高二 · 解析几何
24.【2019 江苏 12 】如图, 在 $\triangle A B C$ 中, $D$ 是 $B C$ 的中点, $E$ 在边 $A B$ 上, $B E=2 E A, A D$ 与 $C E$ 交于点 $O$.若 $\overrightarrow{A B} \cdot \overrightarrow{A C}=6 \overrightarrow{A O} \cdot \overrightarrow{E C}$, 则 $\frac{A B}{A C}$ 的值是

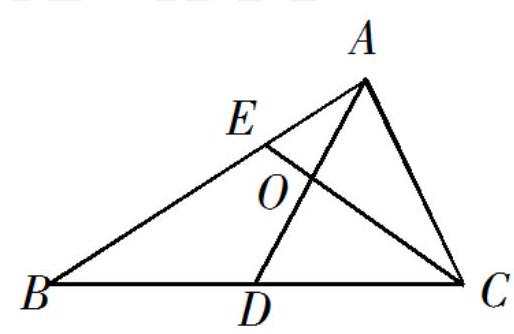
答案: $\sqrt{3}$
解析: 设 $\overrightarrow{A O}=\lambda \overrightarrow{A D}=\frac{\lambda}{2}(\overrightarrow{A B}+\overrightarrow{A C})$ ，

$\overrightarrow{A O}=\overrightarrow{A E}+\overrightarrow{E O}=\overrightarrow{A E}+\mu \overrightarrow{E C}=\overrightarrow{A E}+\mu(\overrightarrow{A C}-\overrightarrow{A E})=(1-\mu) \overrightarrow{A E}+\mu \overrightarrow{A C}=\frac{1-\mu}{3} \overrightarrow{A B}+\mu \overrightarrow{A C}$,

所以 $\left\{\begin{array}{l}\frac{\lambda}{2}=\frac{1-\mu}{3} \\ \frac{\lambda}{2}=\mu\end{array}\right.$, 解得 $\left\{\begin{array}{l}\lambda=\frac{1}{2} \\ \mu=\frac{1}{4}\end{array}\right.$,

所以 $\overrightarrow{A O}=\frac{1}{2} \overrightarrow{A D}=\frac{1}{4}(\overrightarrow{A B}+\overrightarrow{A C}), \overrightarrow{E C}=\overrightarrow{A C}-\overrightarrow{A E}=-\frac{1}{3} \overrightarrow{A B}+\overrightarrow{A C}$,
$6 \overrightarrow{A O} \cdot \overrightarrow{E C}=6 \times \frac{1}{4}(\overrightarrow{A B}+\overrightarrow{A C}) \times\left(-\frac{1}{3} \overrightarrow{A B}+\overrightarrow{A C}\right)=\frac{3}{2}\left(-\frac{1}{3} \overrightarrow{A B}^{2}+\frac{2}{3} \overrightarrow{A B} \cdot \overrightarrow{A C}+\overrightarrow{A C}^{2}\right)=$

$-\frac{1}{2} \overrightarrow{A B}^{2}+\overrightarrow{A B} \cdot \overrightarrow{A C}+\frac{3}{2} \overrightarrow{A C}^{2}$

因为 $\overrightarrow{A B} \cdot \overrightarrow{A C}=-\frac{1}{2} \overrightarrow{A B}^{2}+\overrightarrow{A B} \cdot \overrightarrow{A C}+\frac{3}{2} \overrightarrow{A C}^{2}$, 所以 $\frac{1}{2} \overrightarrow{A B}^{2}=\frac{3}{2} \overrightarrow{A C}^{2}$,

所以 $\frac{\overrightarrow{A B}^{2}}{\overrightarrow{A C}^{2}}=3$, 所以 $\frac{A B}{A C}=\sqrt{3}$.